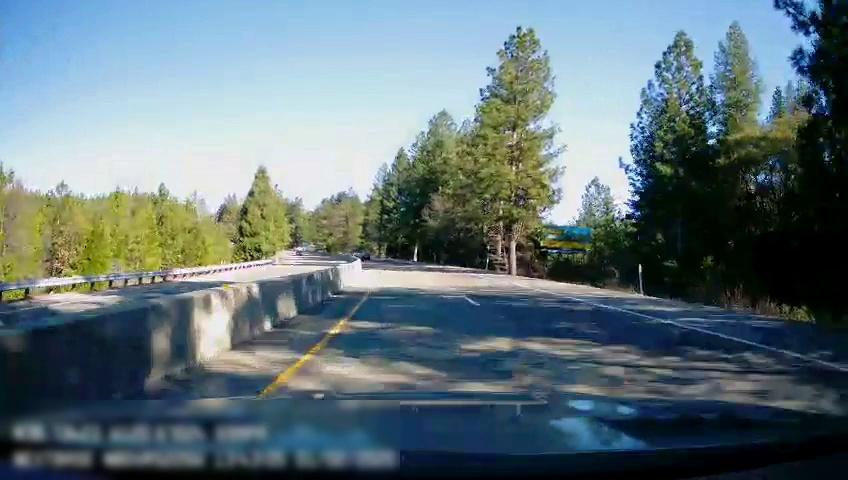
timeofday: Day
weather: Sunny
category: Drivable Space
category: Drivable Space
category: Lanes | Alternate Lane
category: Lanes | Current Lane
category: Lanes | Alternate Lane
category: Lanes | Opposite Lane